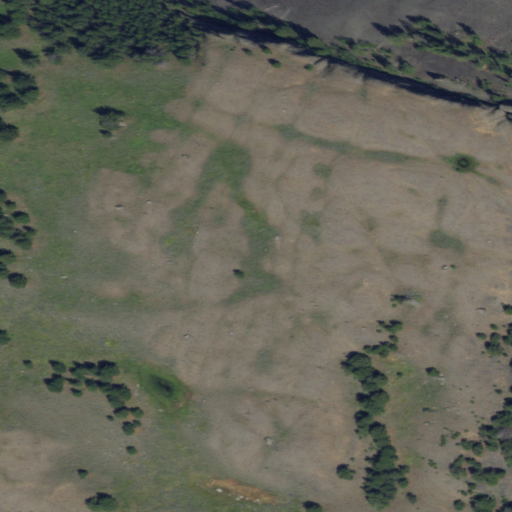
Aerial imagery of mountain in Wyoming named Junction Butte containing shrub and evergreen forest